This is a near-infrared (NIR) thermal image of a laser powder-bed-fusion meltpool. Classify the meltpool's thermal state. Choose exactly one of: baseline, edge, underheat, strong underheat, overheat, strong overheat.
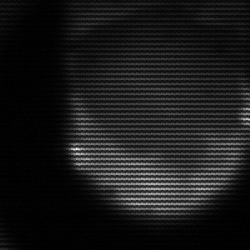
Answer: edge